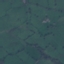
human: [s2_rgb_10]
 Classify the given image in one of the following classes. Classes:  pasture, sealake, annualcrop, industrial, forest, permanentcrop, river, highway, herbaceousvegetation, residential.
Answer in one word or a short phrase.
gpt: Pasture